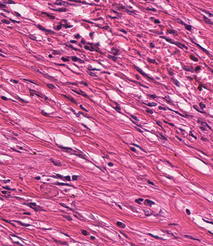
Tumor epithelial tissue: no
Tumor-associated stroma tissue: yes
Normal tissue: no